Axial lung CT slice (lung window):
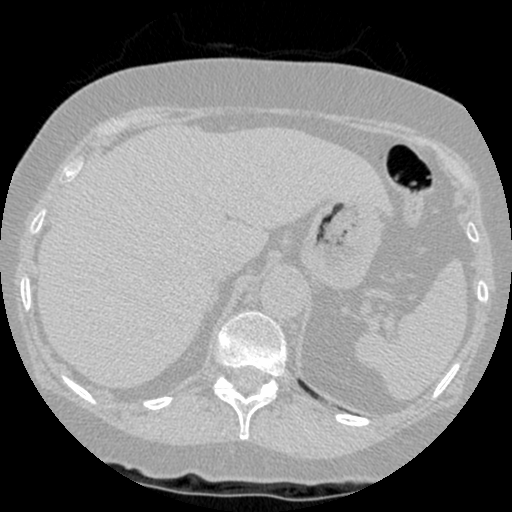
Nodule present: no